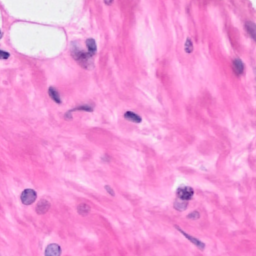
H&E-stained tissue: Breast